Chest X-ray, PA view. Patient: 32 years old, sex M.
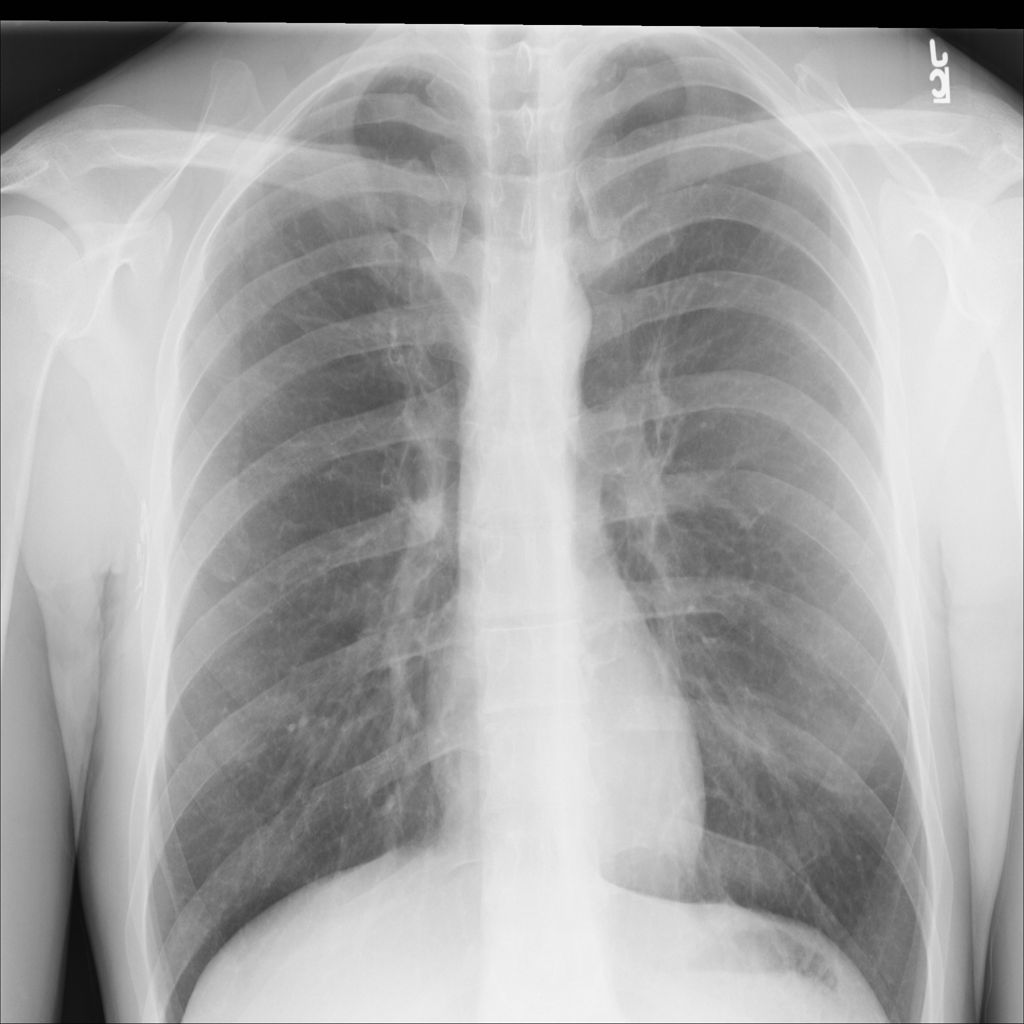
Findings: No Finding